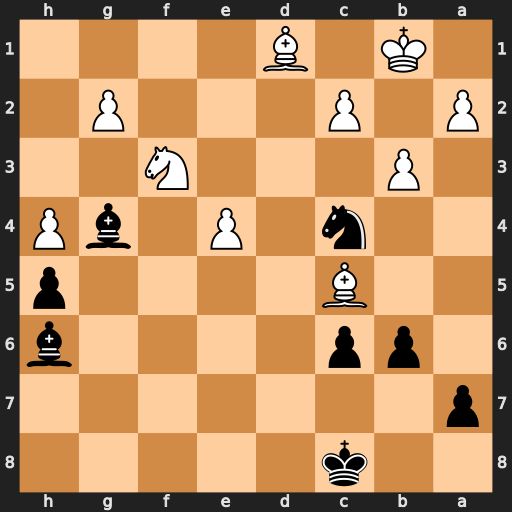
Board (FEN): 2k5/p7/1pp4b/2B4p/2n1P1bP/1P3N2/P1P3P1/1K1B4
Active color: b
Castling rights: -
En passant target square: -
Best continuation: Bxf3 gxf3 Nd2+ Kb2 bxc5